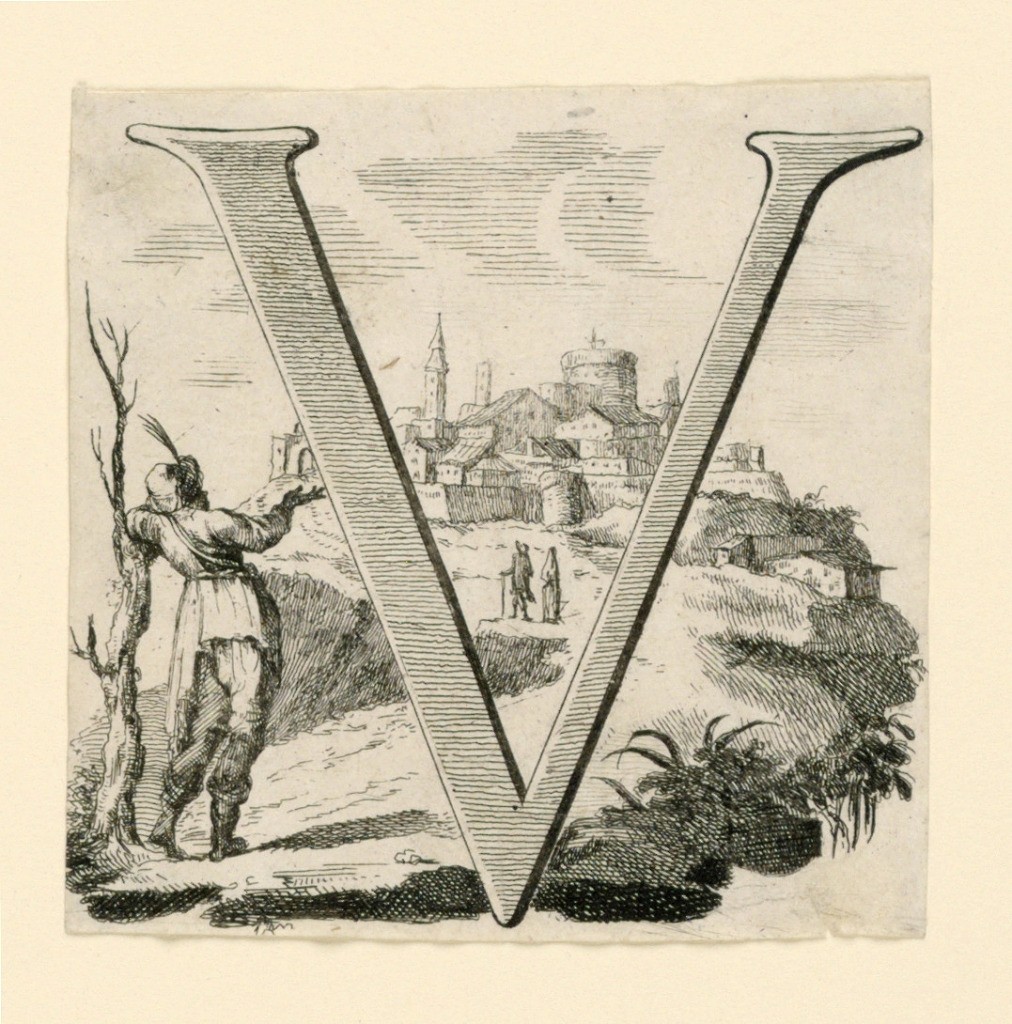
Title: Figural Letter V
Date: ca. 1740
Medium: Etching on paper
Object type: Print
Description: V shown against a mountain town.  A man leans against a dead tree at left.